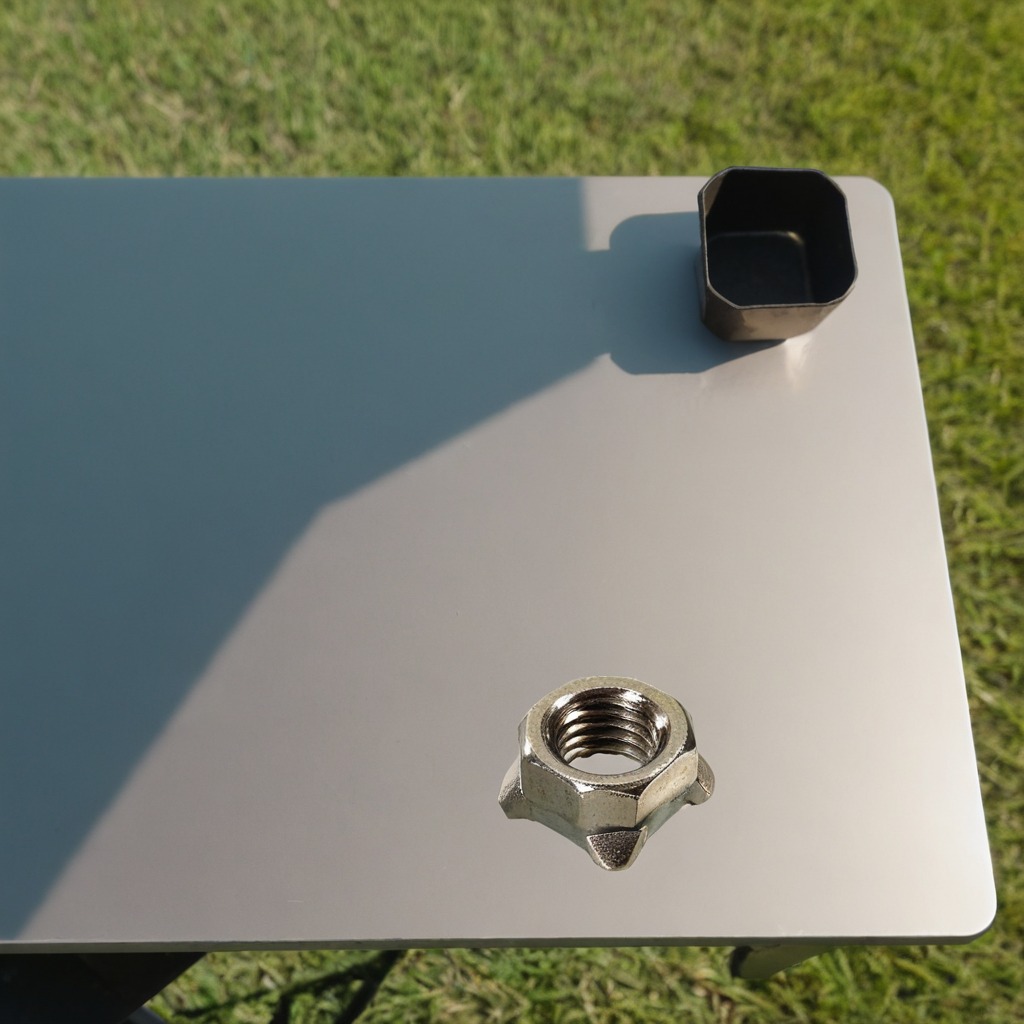
A metal nut is lying on the textured surface of the utility table.